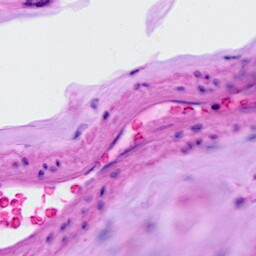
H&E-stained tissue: Ovarian